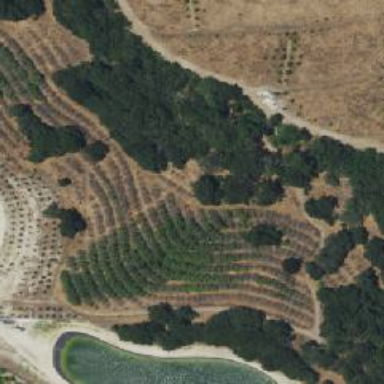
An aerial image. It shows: Orchard.